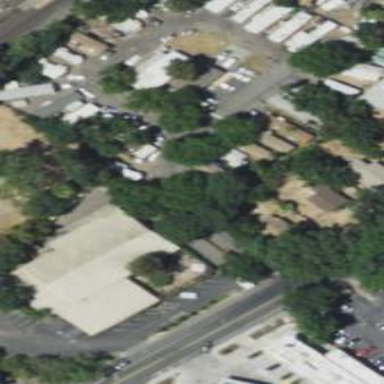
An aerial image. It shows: Residential area designated as trailer park.